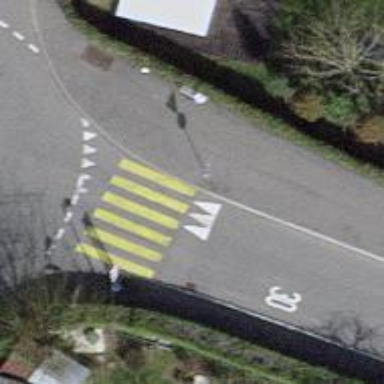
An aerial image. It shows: Traffic hump for calming the traffic.